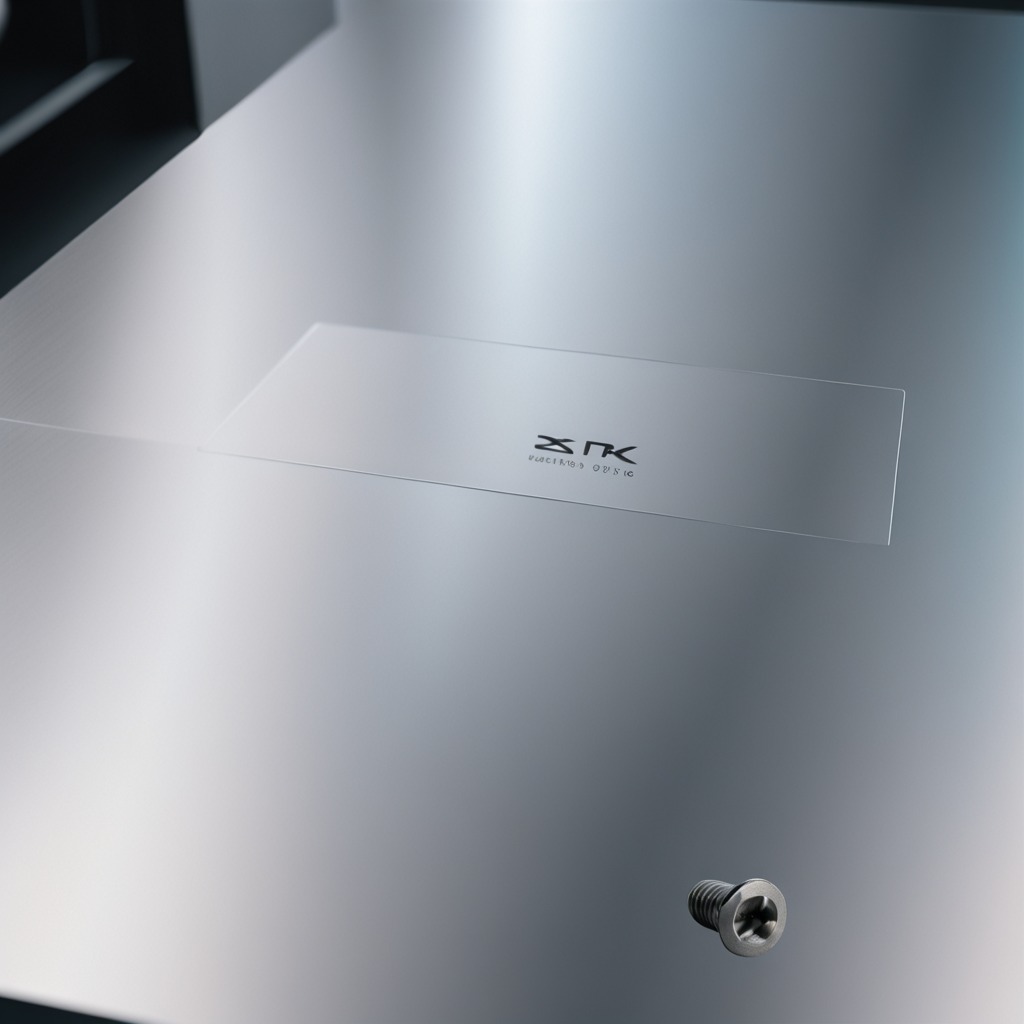
A metal screw is lying on the stainless steel table.